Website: lowes
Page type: billing-address
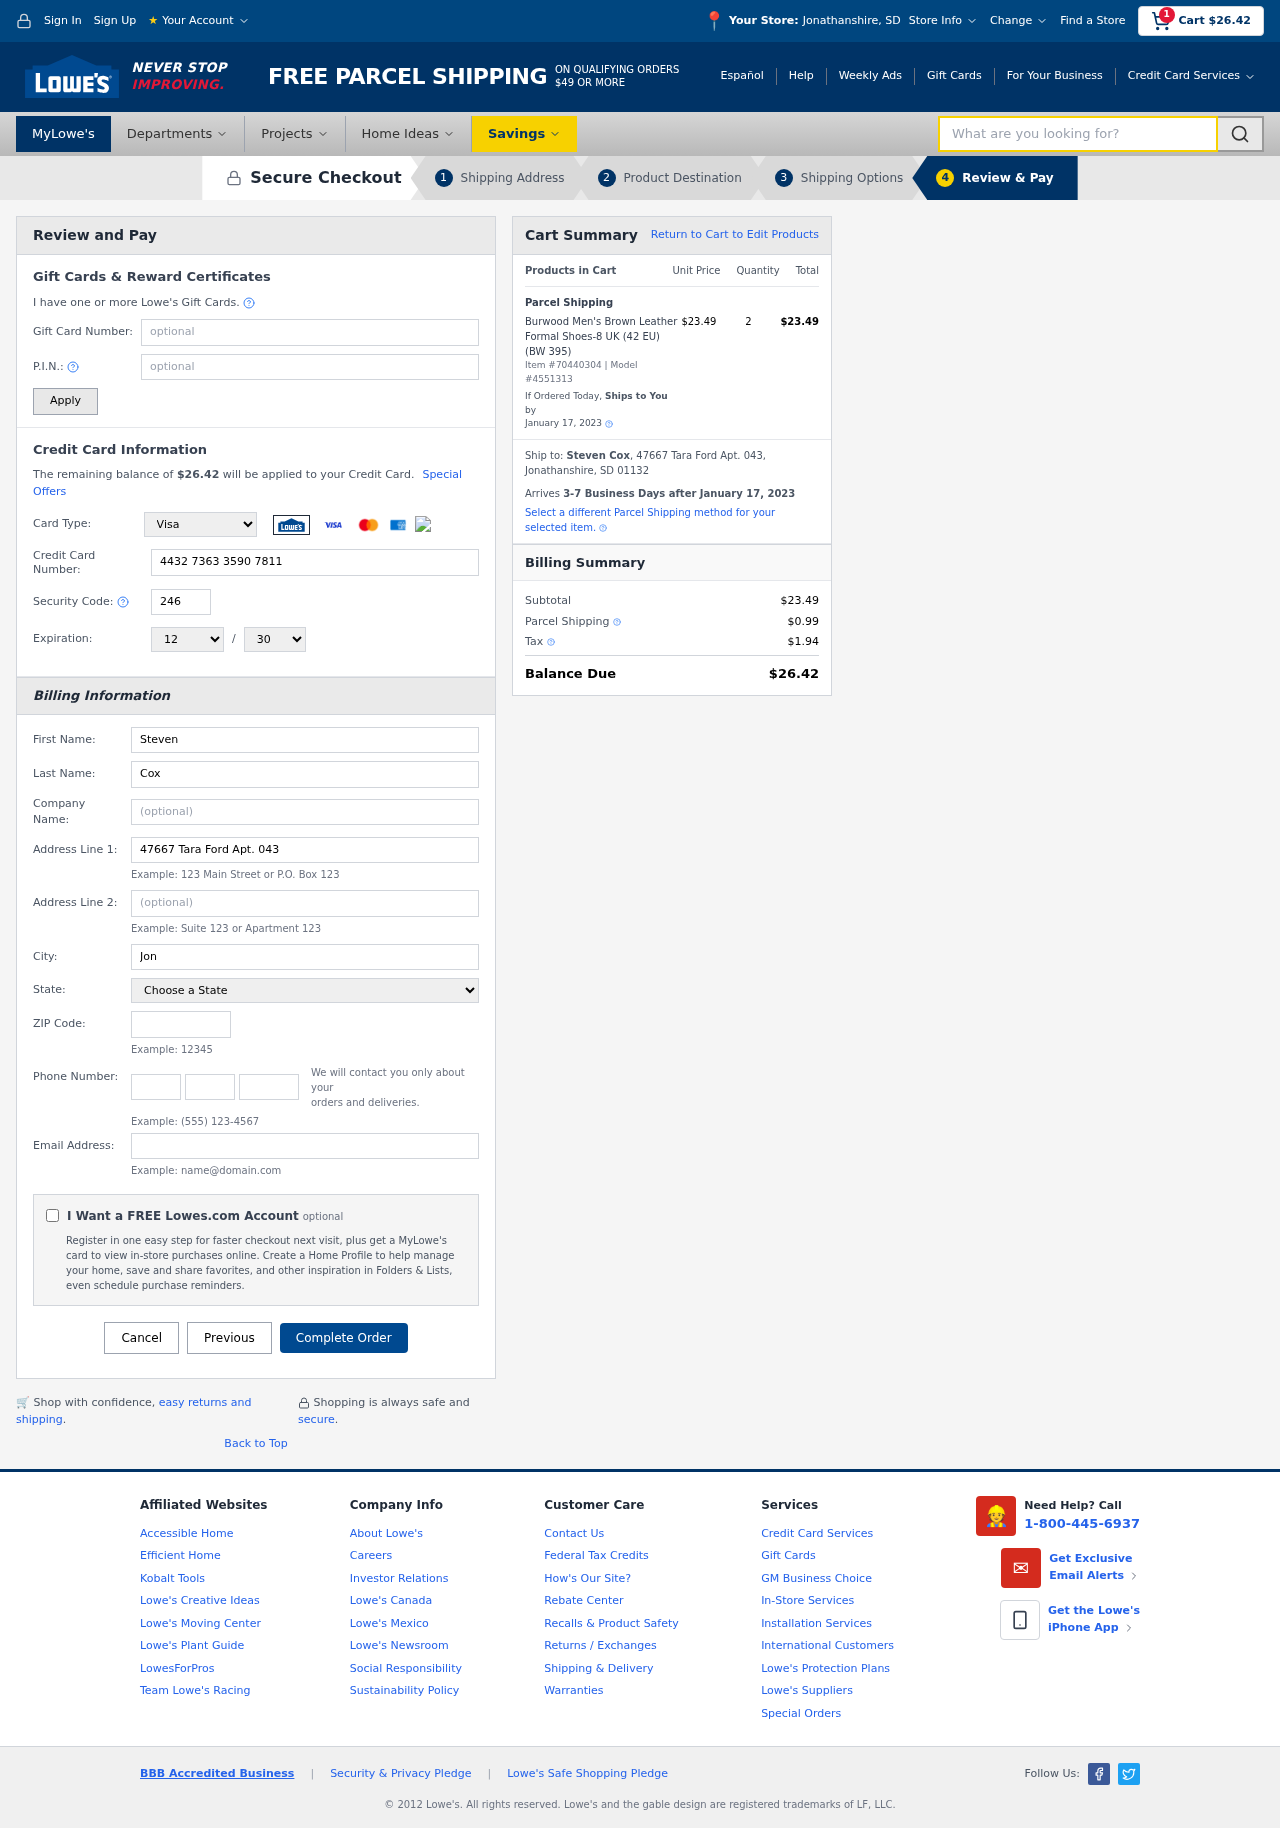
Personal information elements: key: PII_CARD_CVV
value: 246
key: PII_CARD_EXPIRY_MONTH
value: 12
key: PII_CARD_EXPIRY_YEAR
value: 30
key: PII_CARD_NUMBER
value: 4432 7363 3590 7811
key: PII_CARD_TYPE
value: Visa
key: PII_CITY
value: Jonathanshire
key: PII_CITY_STATE
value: Jonathanshire, SD
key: PII_EMAIL
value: scox@hotmail.com
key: PII_FIRSTNAME
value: Steven
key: PII_FULLNAME
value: Steven Cox
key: PII_LASTNAME
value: Cox
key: PII_PHONE_AREA
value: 629
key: PII_PHONE_PREFIX
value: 811
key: PII_PHONE_SUFFIX
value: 2594
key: PII_POSTCODE
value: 01132
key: PII_STATE
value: South Dakota
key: PII_STREET
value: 47667 Tara Ford Apt. 043
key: PII_CITY_STATE_ZIP
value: Jonathanshire, SD 01132
Product elements: key: PRODUCT1_NAME
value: Burwood Men's Brown Leather Formal Shoes-8 UK (42 EU) (BW 395)
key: PRODUCT1_PRICE
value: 23.49
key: PRODUCT1_QUANTITY
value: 2
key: PRODUCT_ITEM_NUMBER
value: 70440304
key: PRODUCT_MODEL_NUMBER
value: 4551313
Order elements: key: ORDER_SUBTOTAL
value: $26.42
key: ORDER_TOTAL
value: $26.42
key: ORDER_SHIPPING_DATE
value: January 17, 2023
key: ORDER_SUBTOTAL
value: $23.49
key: ORDER_DELIVERY_DATE
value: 3-7 Business Days after January 17, 2023
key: ORDER_SHIPPING_DATE2
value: January 17, 2023
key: ORDER_SUBTOTAL2
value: $23.49
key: ORDER_SHIPPING_COST
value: $0.99
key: ORDER_TAX
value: $1.94
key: ORDER_TOTAL2
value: $26.42
Search elements: key: HEADER_SEARCH
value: What are you looking for?